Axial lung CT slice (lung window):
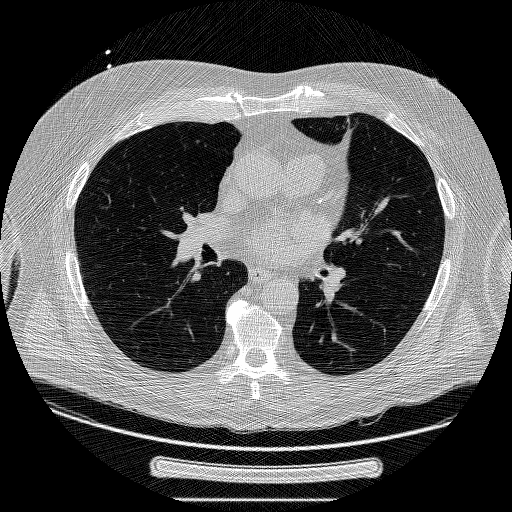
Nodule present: no